Question: I'm calling Django from within another application.
While debugging, if a Django exception occurs, the (html) response body is being picked up and then wrapped in an exception generated in the calling app.
This makes it a real pain to determine what the problem was as I need to wade through CSS, Html, Js, etc.
Is there any way to get Django to only output an exception message and a stack trace as plain text?

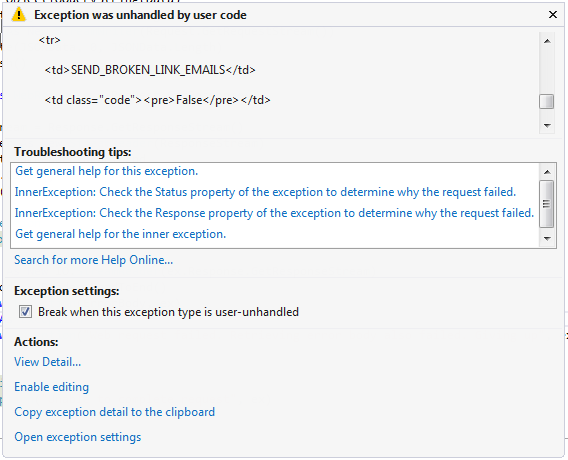
Answer: You can write your own exception-handling middleware class. See the documentation for the <URL>:
> 'process_exception(self, request, exception)''request' is an 'HttpRequest' object. 'exception' is an 'Exception' object raised by the view function.Django calls 'process_exception()' when a view raises an exception. 'process_exception()' should return either 'None' or an 'HttpResponse' object. If it returns an 'HttpResponse' object, the response will be returned to the browser. Otherwise, default exception handling kicks in.
So I think you need to write something like this:
'''
import traceback
from django.http import HttpResponse
class PlainTextExceptionMiddleware(object):
def process_exception(self, request, exception):
return HttpResponse(traceback.format_exc(), "text/plain")
'''
and then add the class to your 'MIDDLEWARE_CLASSES' setting.